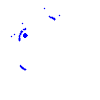
Particle: pion